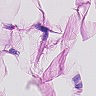
Metastatic tissue present: no